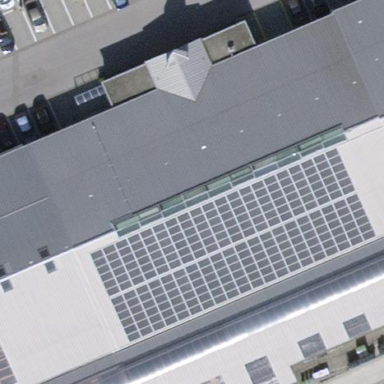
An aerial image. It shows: Solar power generator with photovoltaic panels.